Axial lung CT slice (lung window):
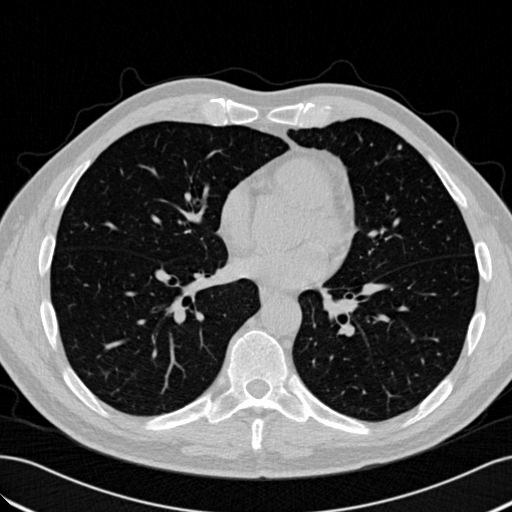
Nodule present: no